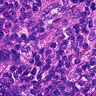
Metastatic tissue present: no